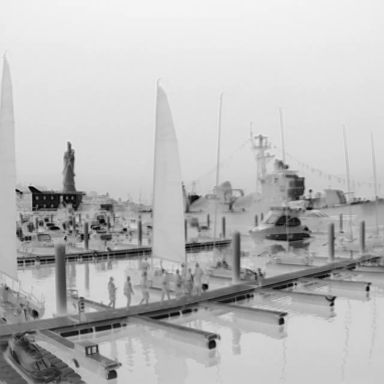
There are three canoes in the infrared image.